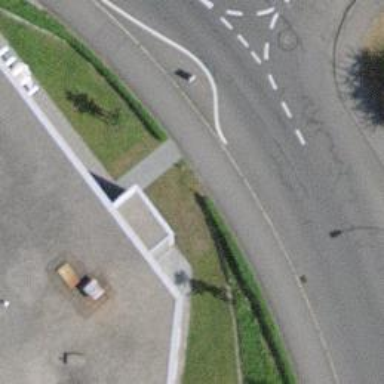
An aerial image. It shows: Kerb serving as barrier.